Question: At the moment I am programming a Social Media website in aspx.net.
I am using a MySQL (phpmyadmin) Database where I store my data, en read my data from.
For example:
When a user posts something on his wall, the posted text will be saved in the database, and the post will be shown at the profile page with reading it from the database.
To show the posts I am using a GridView.
This is an example how it looks like at the moment (Gridview-style):

After doing some research I still can't find how to design a GridView. I would like to have something like this:
<URL>
I appreciate your help guys!
Thanks in advance.
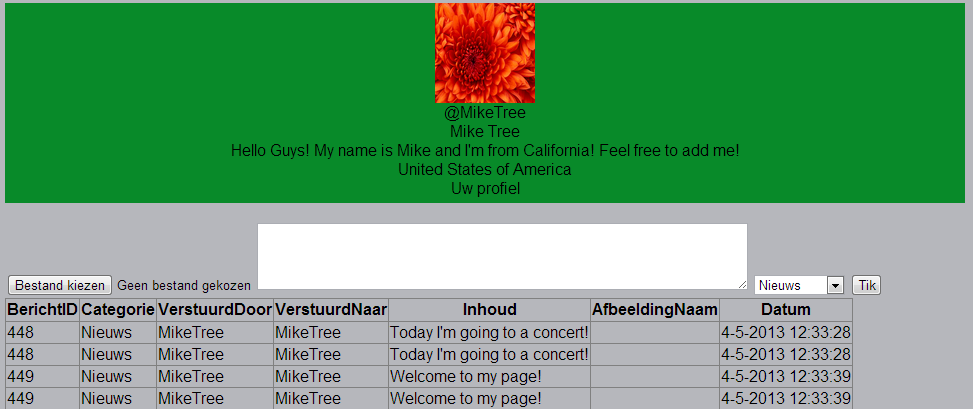
Answer: Well, your design will be hard to achieve with the (limited) gridview. I recommend you to use the extra flexibility of a repeater.
<URL>
It has the same databinding principles, but you can use 'ItemTemplates' that give you much more control over your HTML.
Or, if you have just started, switch to the MVC pattern for optimum flexibility.